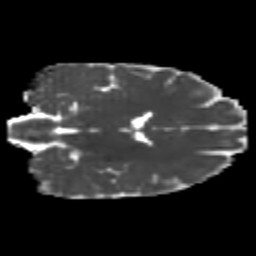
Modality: MD
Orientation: coronal
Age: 22
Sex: female
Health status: healthy
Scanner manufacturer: philips
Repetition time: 7.385 s
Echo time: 0.08599 s